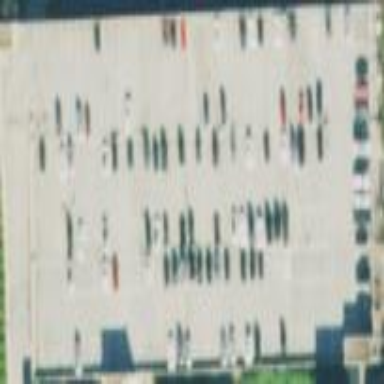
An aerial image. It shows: Multi-storey parking building.